Question:
What would be the easiest way to remove the highlighted from the DOM?
If you notice the actual values, they are all 0's. I could maybe select by that but I'm unsure of how to do it.
I also have to remove the labels for each.
How would I go about doing this?
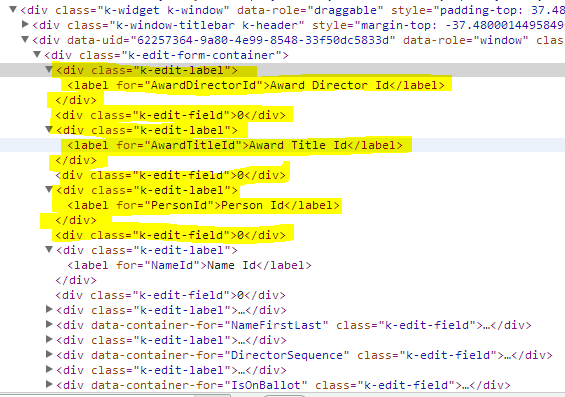
Answer: Use
'''
$('.k-edit-form-container').children().slice(0, 3).remove();
'''
or
'''
$('.k-edit-form-container').children(':lt(3)').remove();
'''
or
'''
$('.k-edit-form-container').children().filter(':lt(3)').remove();
'''
References
<URL>
<URL>
<URL>
<URL>
<URL>